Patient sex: M
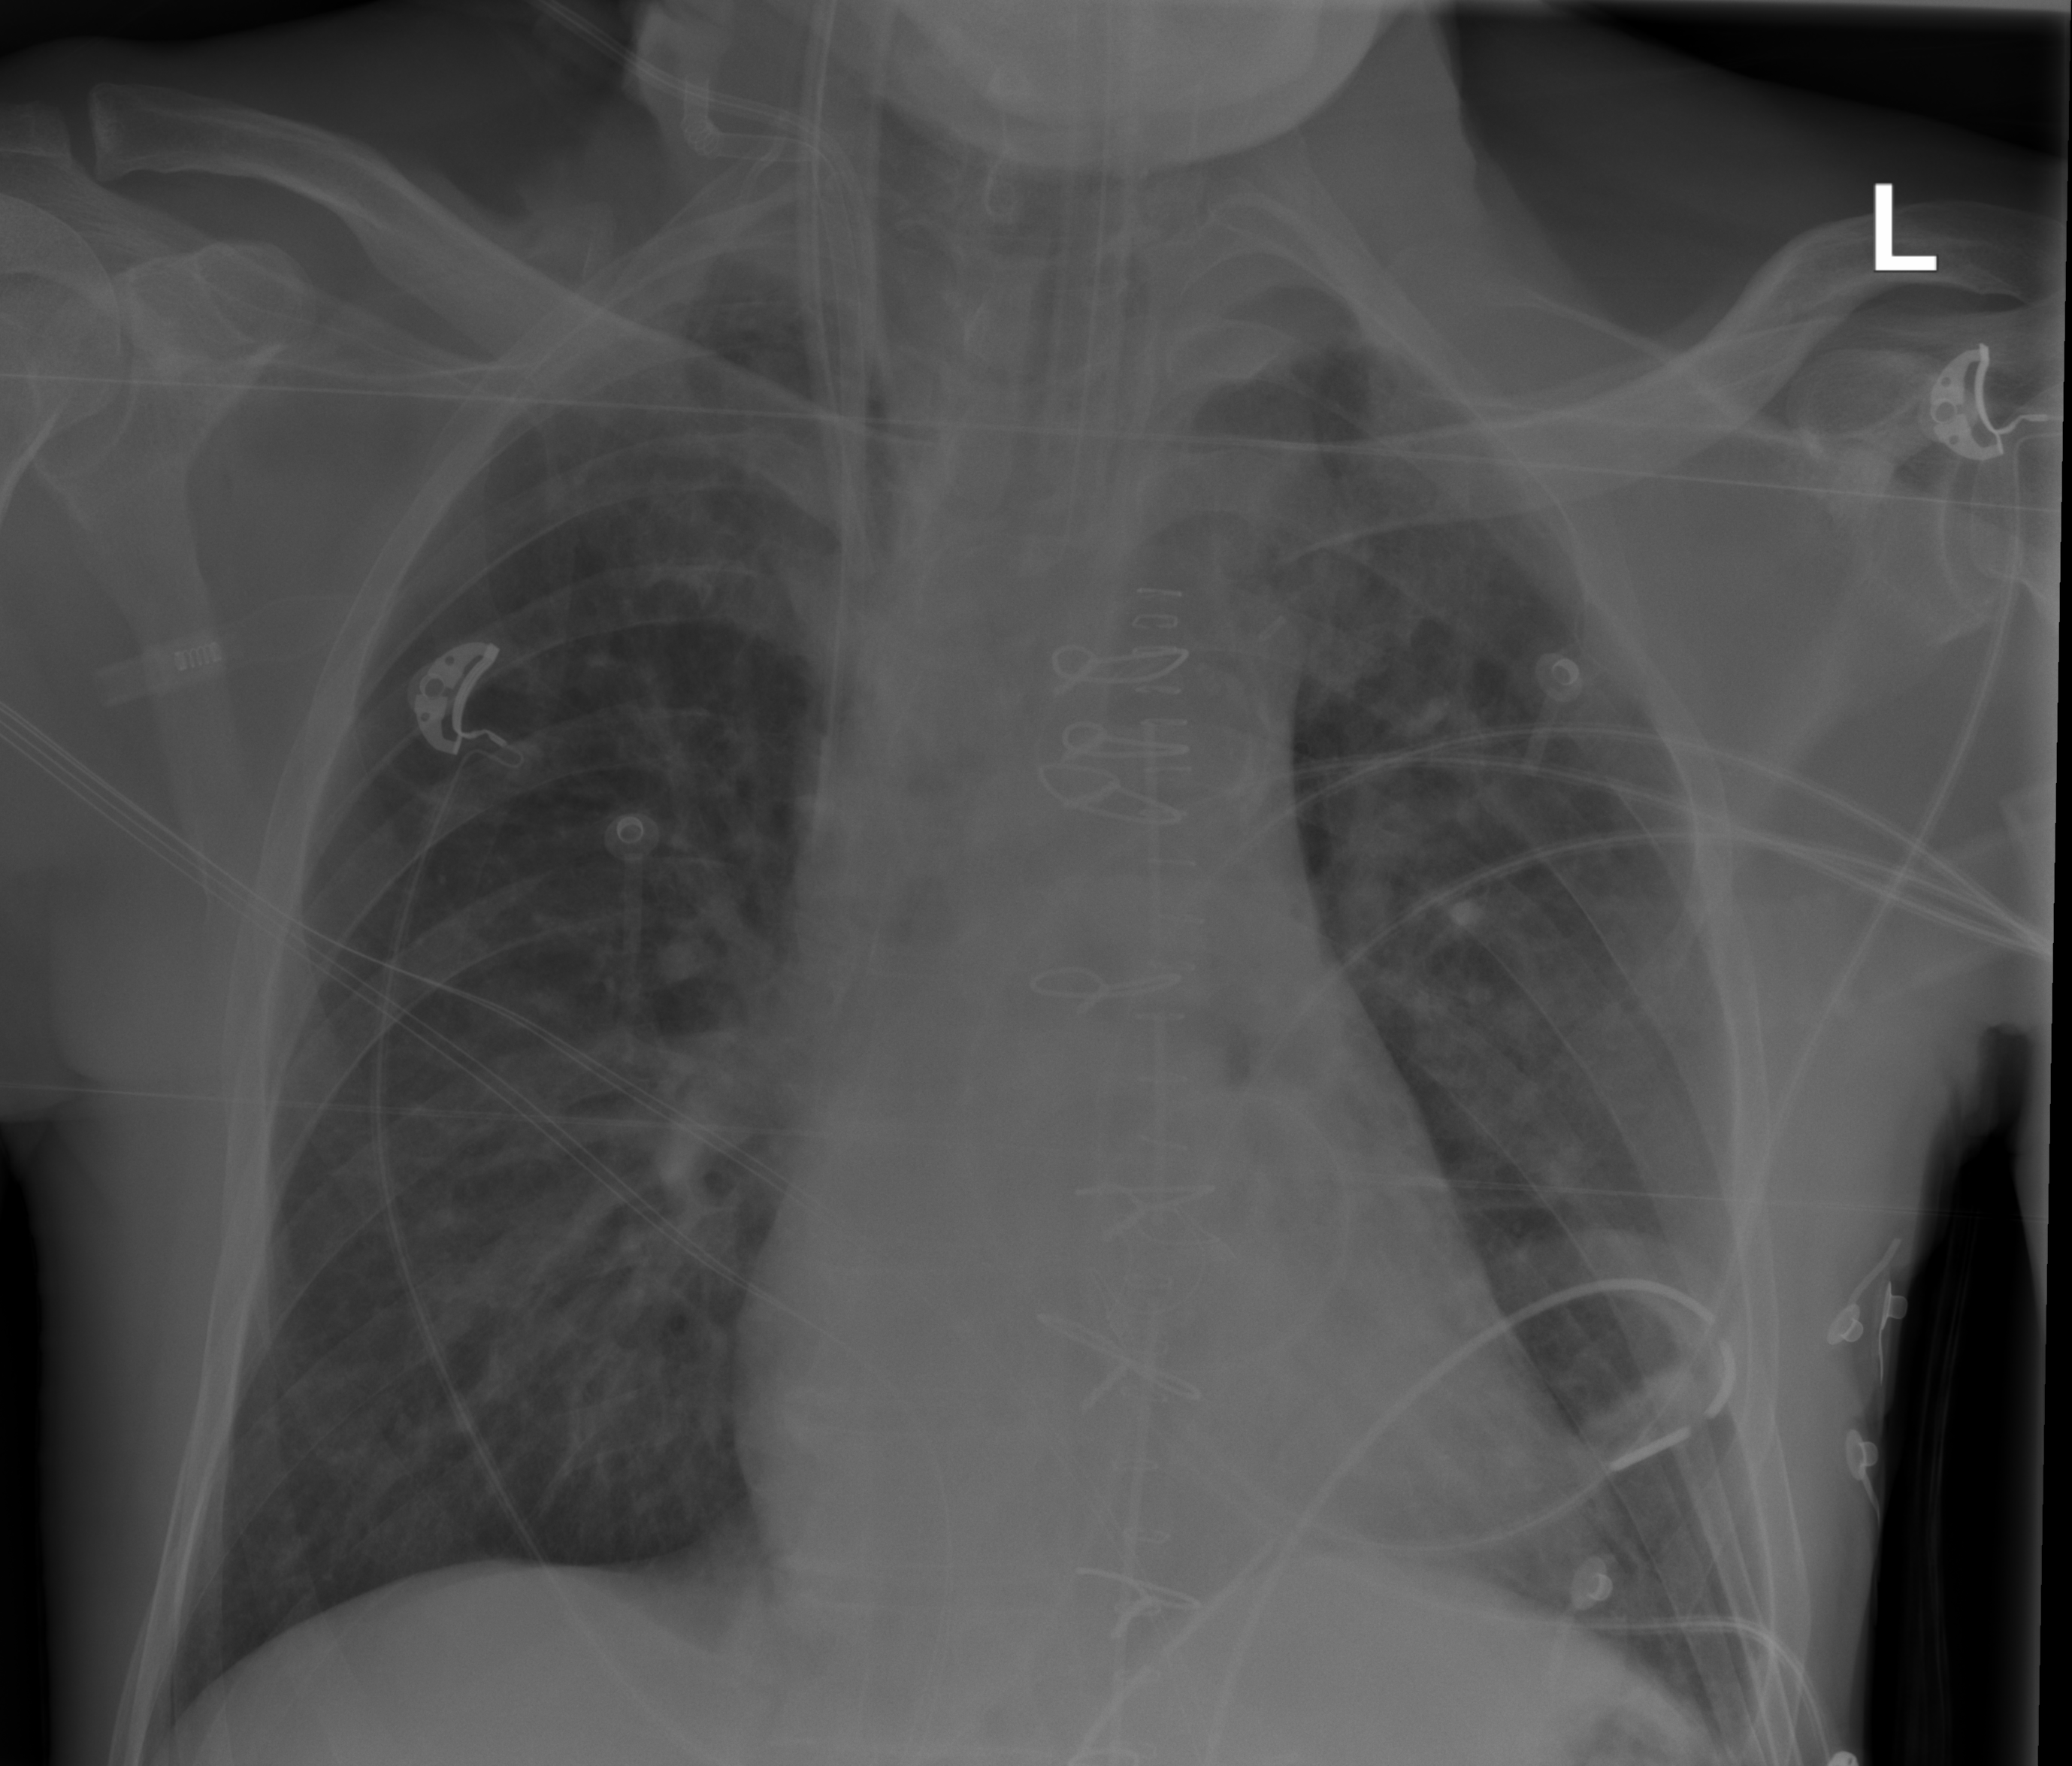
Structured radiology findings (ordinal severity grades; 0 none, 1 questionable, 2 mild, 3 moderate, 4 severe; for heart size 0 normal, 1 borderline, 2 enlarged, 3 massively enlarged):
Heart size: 1
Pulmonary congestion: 2
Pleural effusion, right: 0
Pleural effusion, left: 0
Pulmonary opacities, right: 0
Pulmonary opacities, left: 0
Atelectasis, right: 0
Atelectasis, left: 0